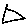
Label: triangle